Field crop: tomato
Growth stage: 1
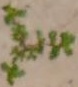
Species: portulaca